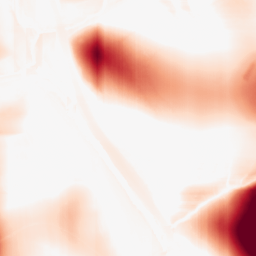
Category: morphological
Decomposition family: rolling_ball
Decomposition parameters: radius: 50
Upsampling method: bspline
Upsampling parameters: scale: 8
Upsampling scale: 8